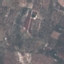
Land use / land cover class: PermanentCrop